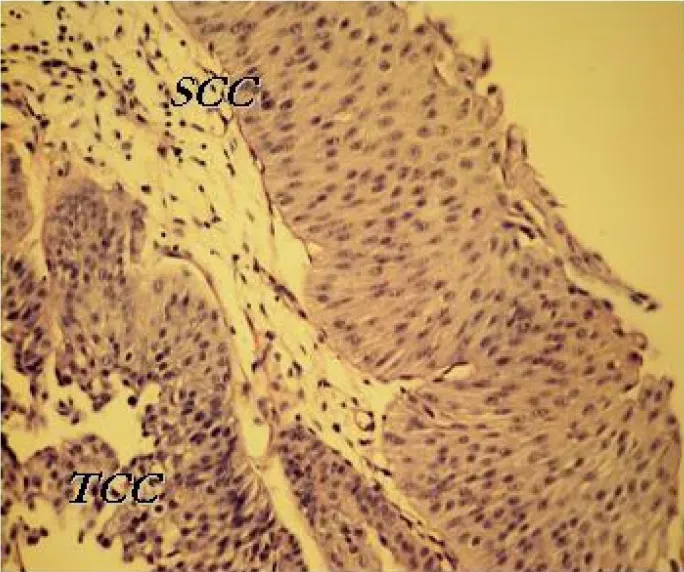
Squamous cell carcinoma (superficial), transitional cell carcinoma (in deeper lay).
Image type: pathology (h&e)